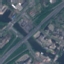
Land use / land cover: Highway